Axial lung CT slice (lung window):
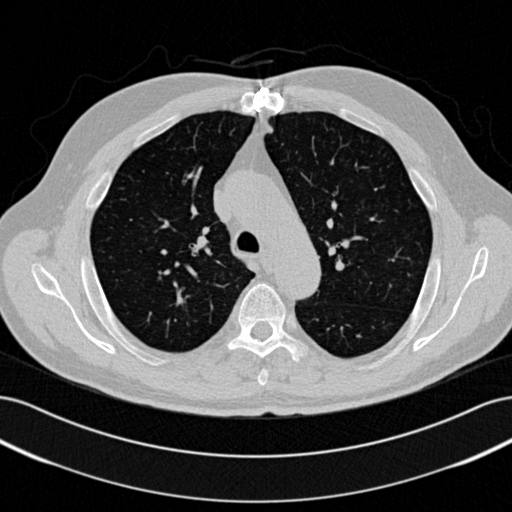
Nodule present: no